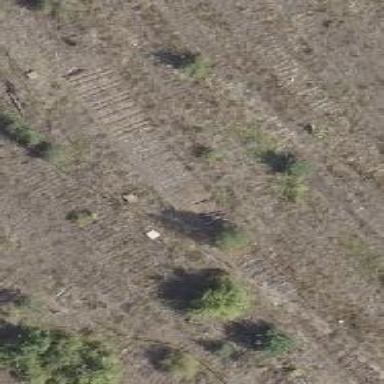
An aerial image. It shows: Abandoned railway.